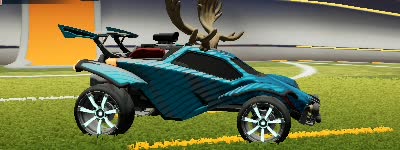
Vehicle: octane